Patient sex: F
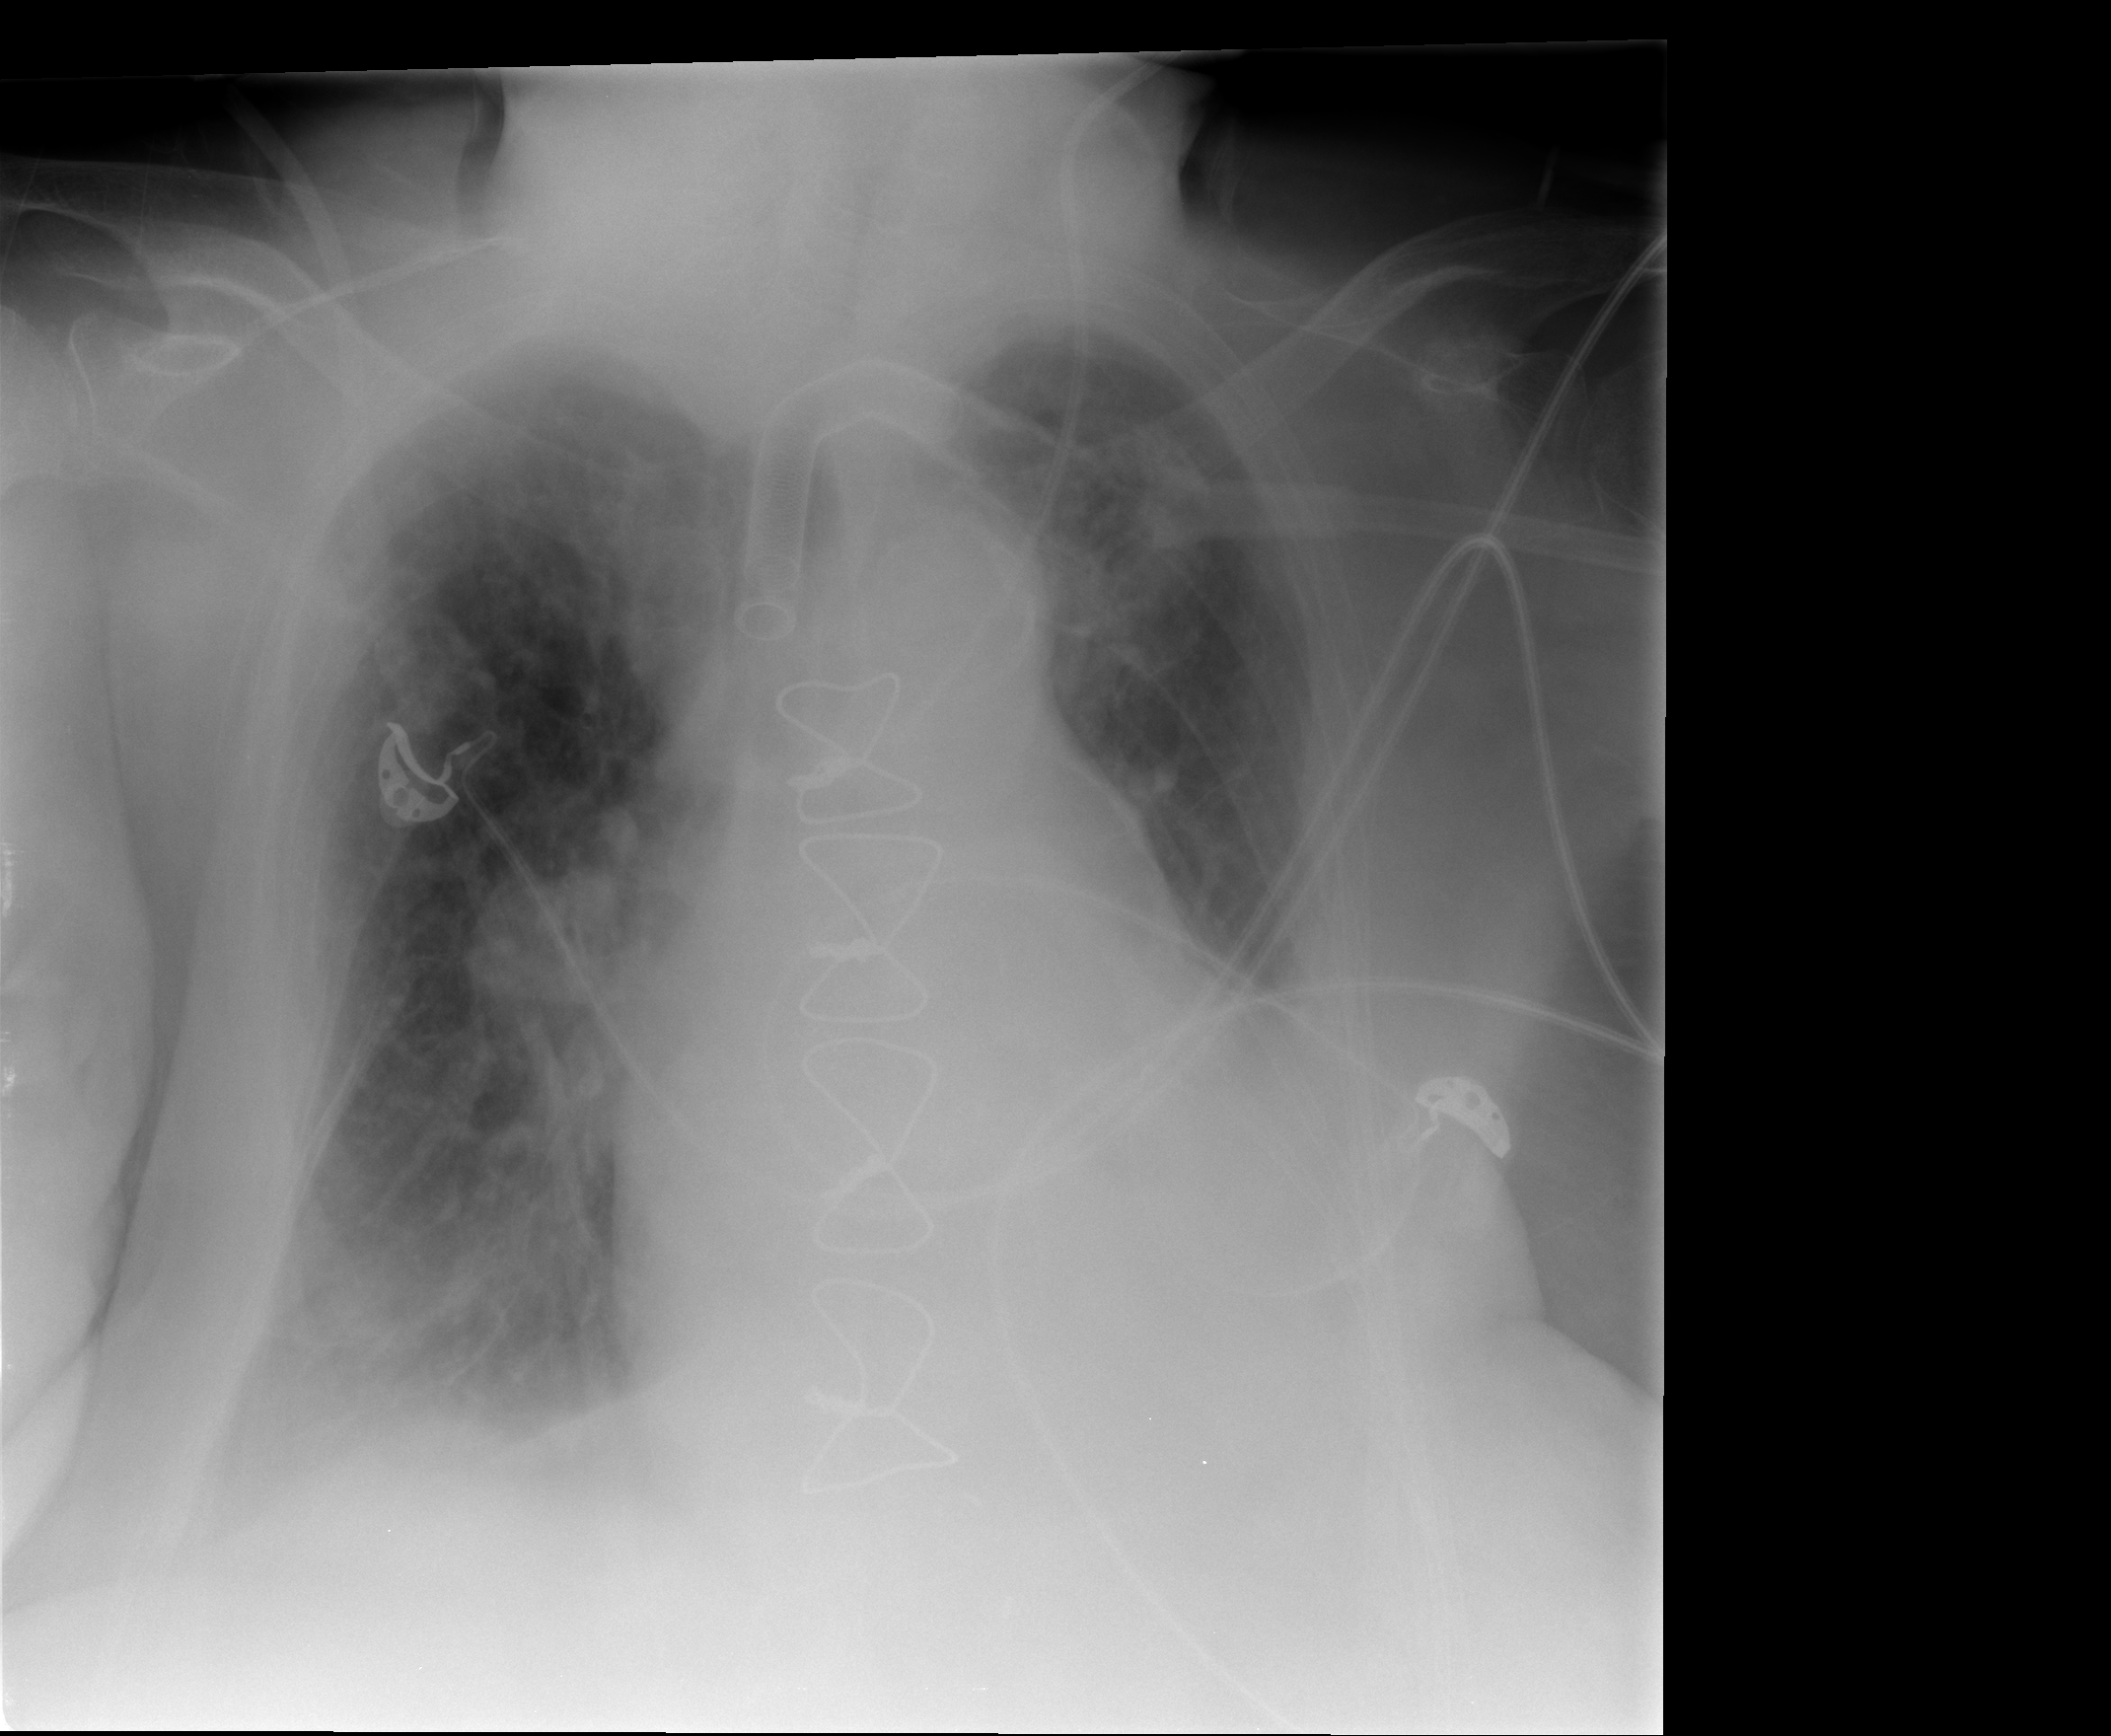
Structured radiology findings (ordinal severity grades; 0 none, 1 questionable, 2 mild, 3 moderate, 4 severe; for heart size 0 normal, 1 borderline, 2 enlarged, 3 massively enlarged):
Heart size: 3
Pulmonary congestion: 1
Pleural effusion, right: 1
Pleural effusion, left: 2
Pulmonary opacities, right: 0
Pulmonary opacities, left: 0
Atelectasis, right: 2
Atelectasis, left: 2